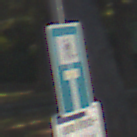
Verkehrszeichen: SackgasseFussgaengerDurchlaessig
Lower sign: HinweisGeaenderteVorfahrtVerkehrsfuehrungVerkehrsregelung3
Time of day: MorningAfternoon
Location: Outdoor (Suburban)
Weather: Clear
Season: NotSpecified
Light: Natural